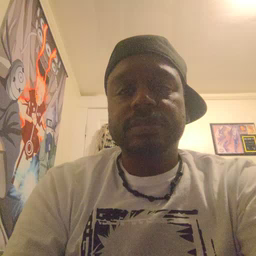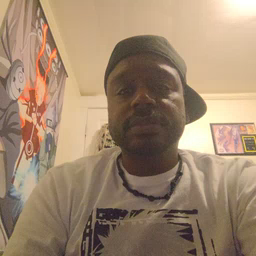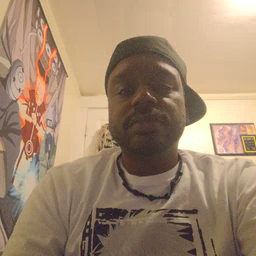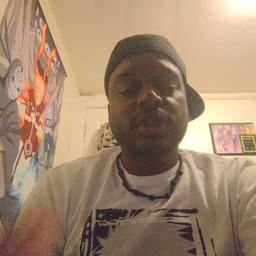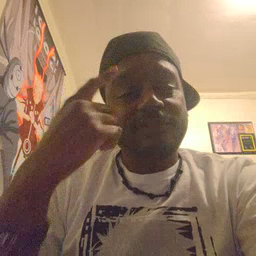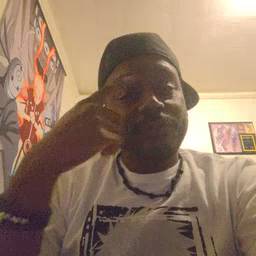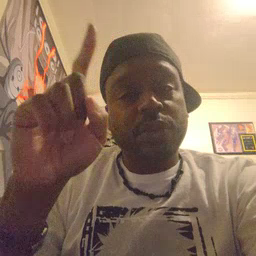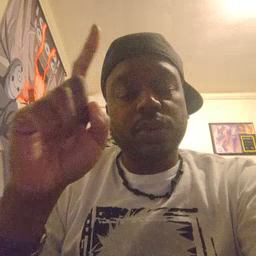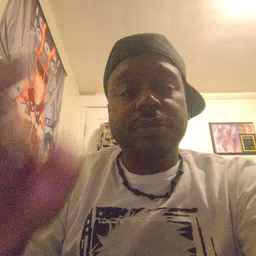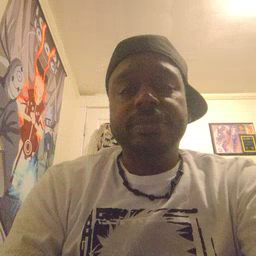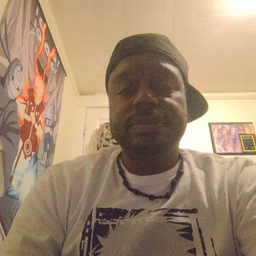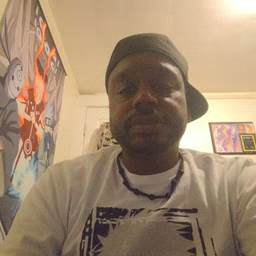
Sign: for